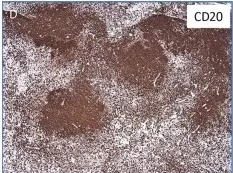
Lymph node histopathology in the mother with APDS2. Immunohistochemical stains for CD20.
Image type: pathology (immunostaining)